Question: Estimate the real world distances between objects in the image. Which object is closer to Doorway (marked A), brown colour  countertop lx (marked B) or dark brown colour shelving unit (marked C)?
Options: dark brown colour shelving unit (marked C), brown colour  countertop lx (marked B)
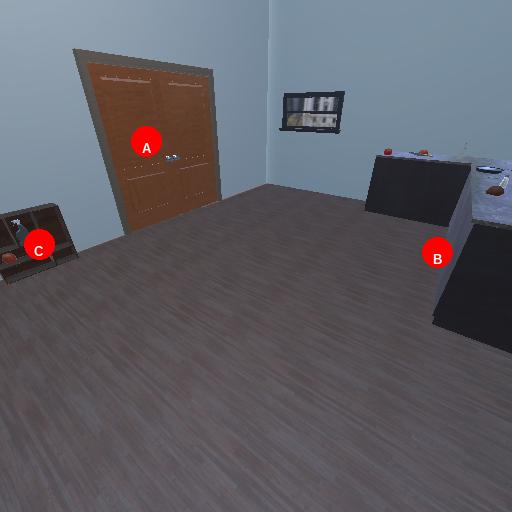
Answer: dark brown colour shelving unit (marked C)